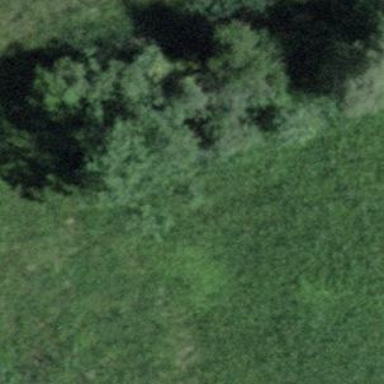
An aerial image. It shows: Forest area.